Interaction volume radius: 5 \u00c5
Interaction volume height: 45 \u00c5
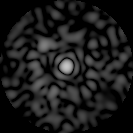
Disorder parameter: 0.8385